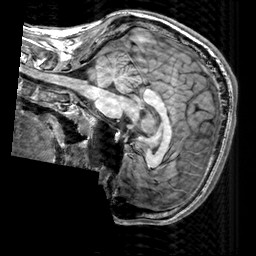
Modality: T1w
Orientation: sagittal
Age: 25
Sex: male
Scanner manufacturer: siemens
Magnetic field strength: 3 T
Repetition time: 2.3 s
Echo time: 0.00303 s